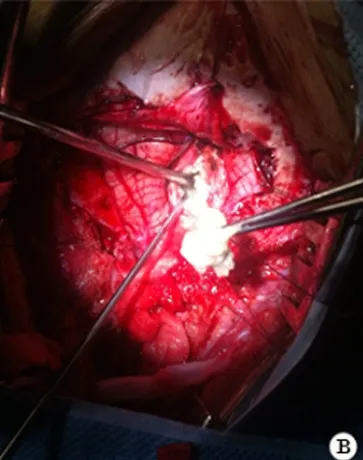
(A,B,C,D) per-operative view of the dermoid cyst being completely removed using a median sub-occipital approach.
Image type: medical_photograph (other_medical_photograph)